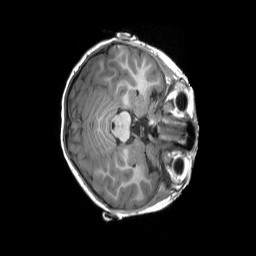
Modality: T1w
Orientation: axial
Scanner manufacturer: siemens
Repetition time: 2.3 s
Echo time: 0.00229 s